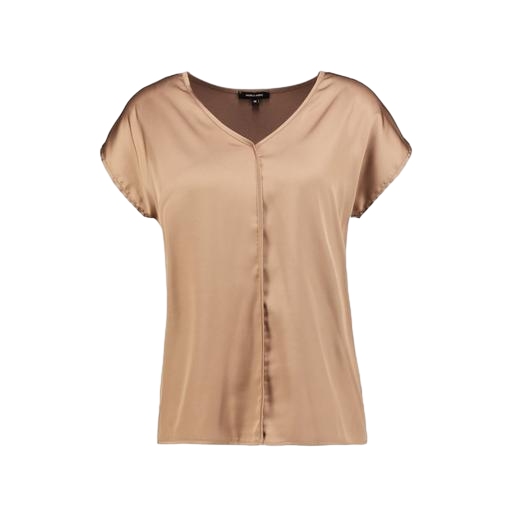
short-sleeve top only macy, beige shirt, brown short sleeved shirt, white background